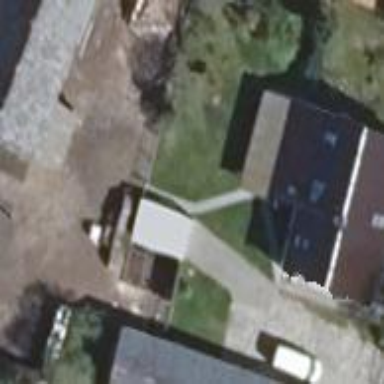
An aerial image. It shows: Simple and straightforward house.